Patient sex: M
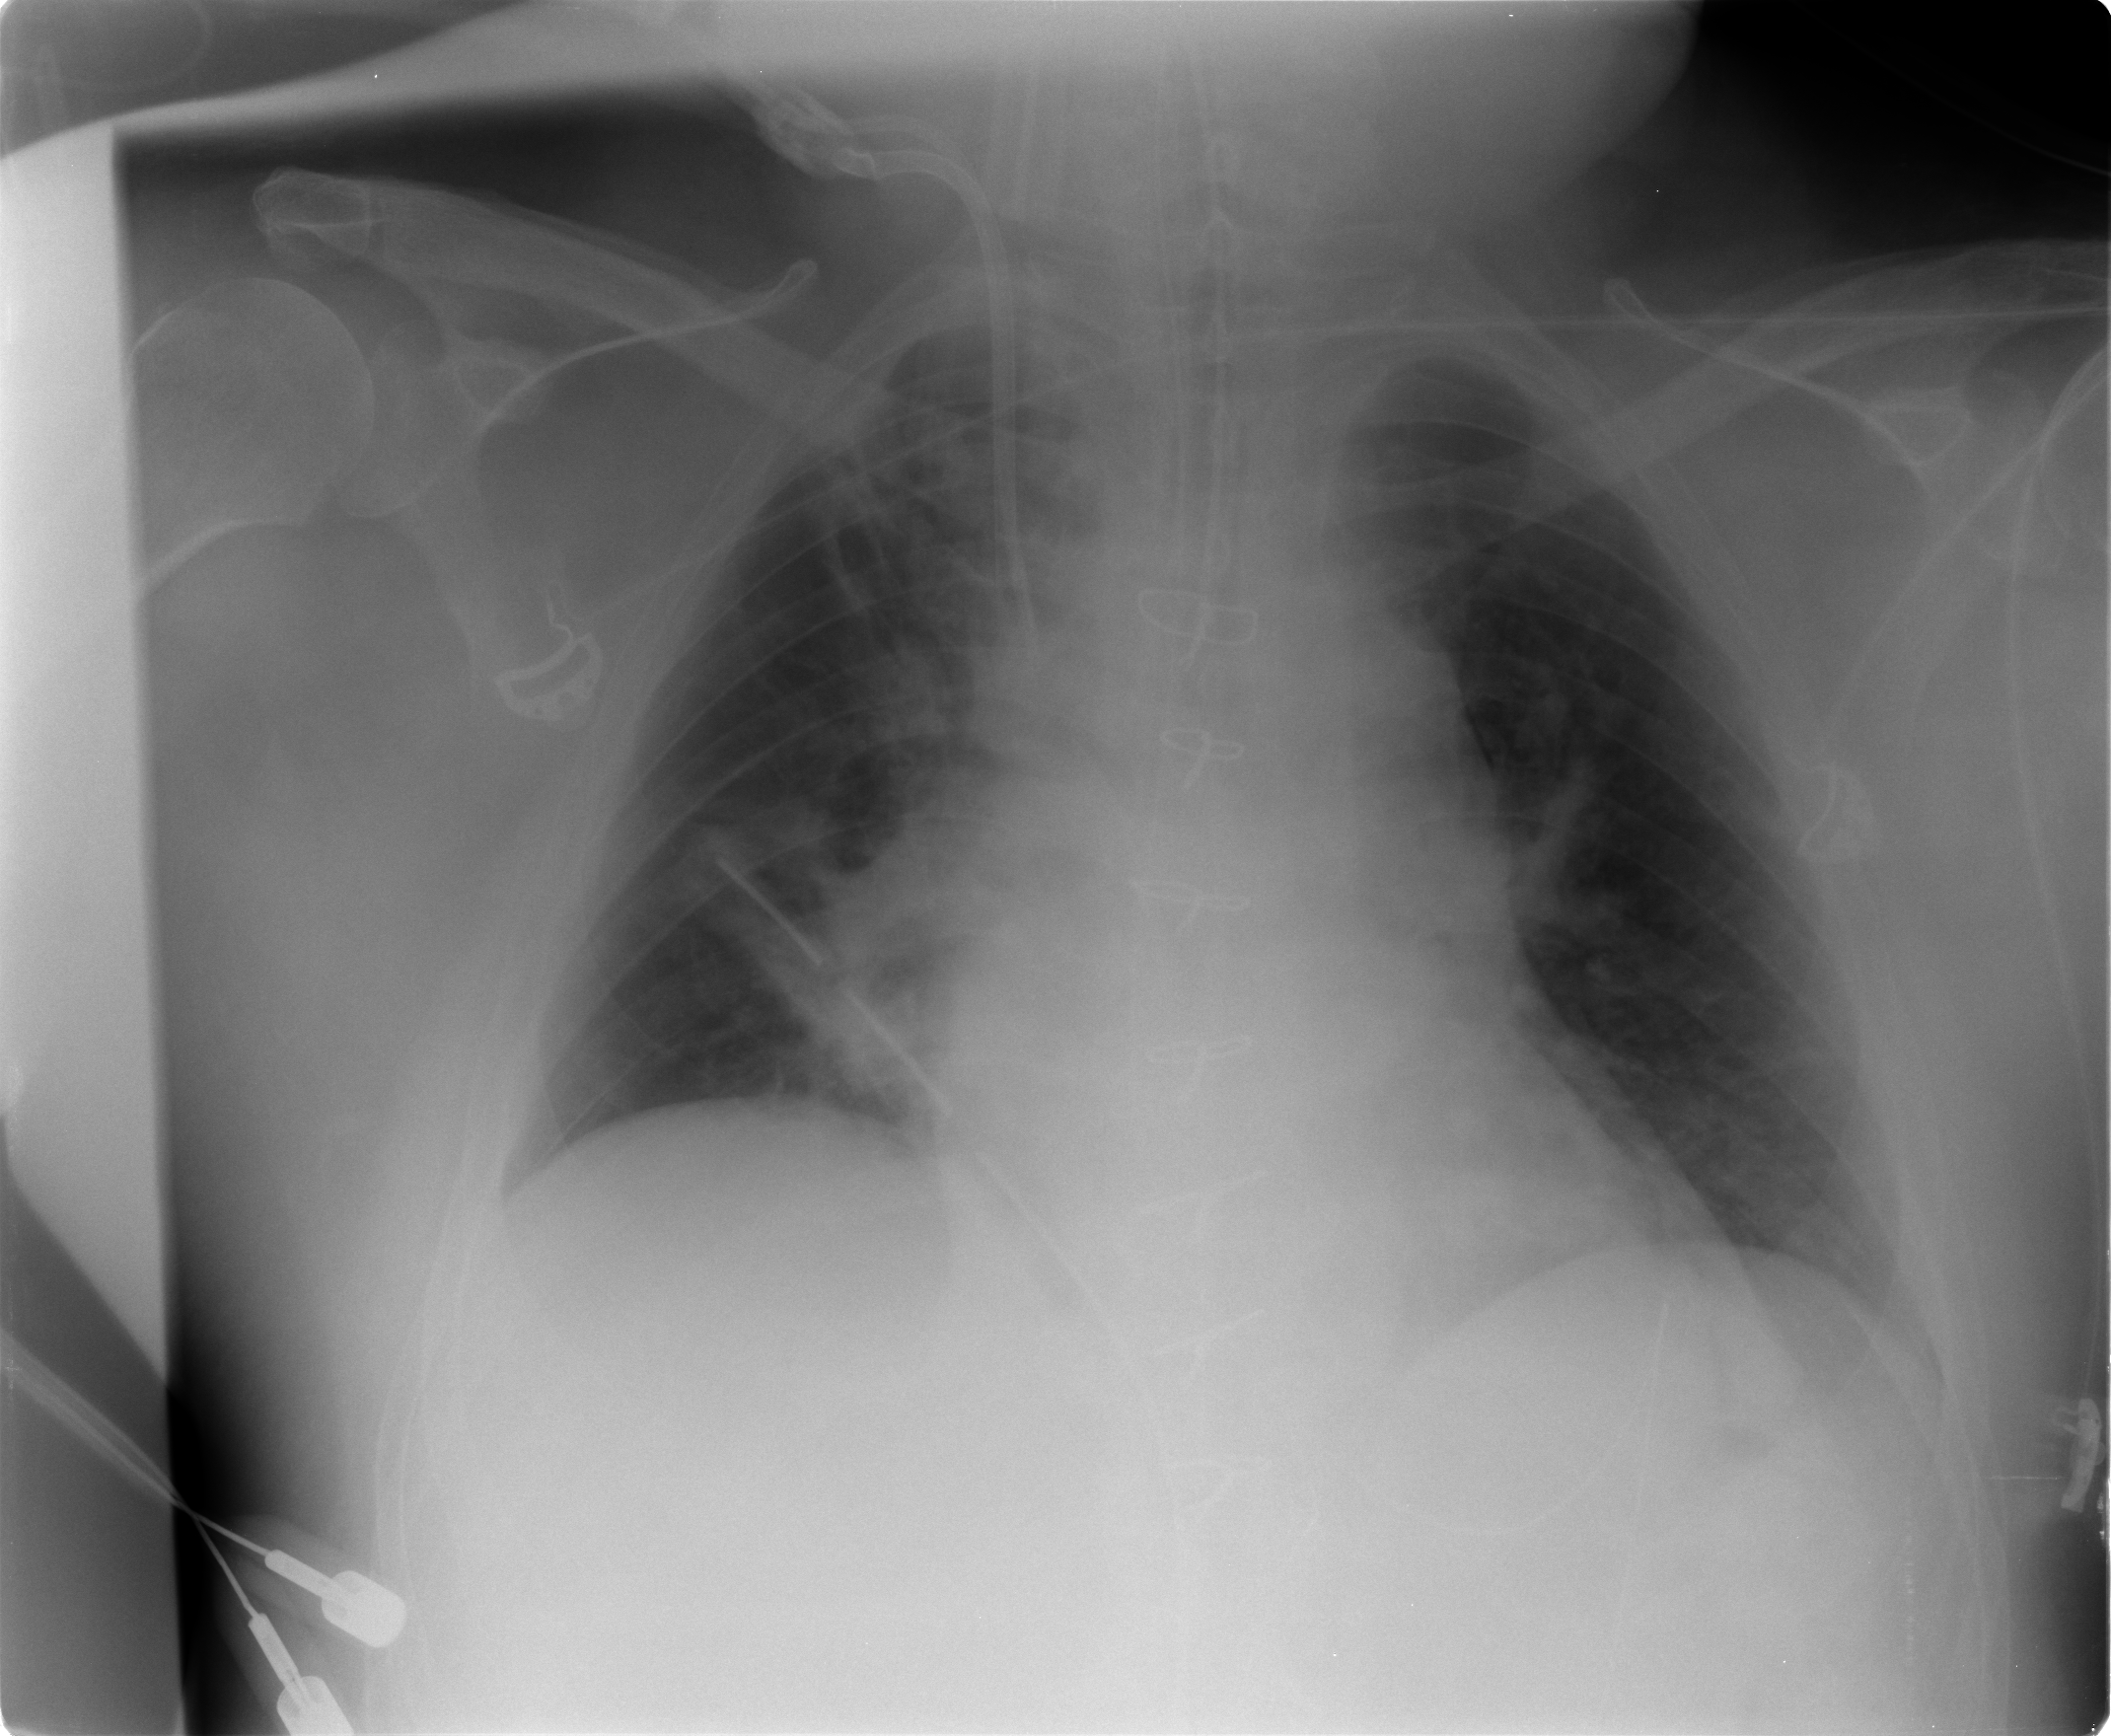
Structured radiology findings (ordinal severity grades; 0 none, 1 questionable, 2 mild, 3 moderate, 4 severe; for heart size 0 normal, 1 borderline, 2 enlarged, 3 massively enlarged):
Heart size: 2
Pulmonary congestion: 2
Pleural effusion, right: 0
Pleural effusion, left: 0
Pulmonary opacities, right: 2
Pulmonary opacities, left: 0
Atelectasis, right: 1
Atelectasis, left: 0